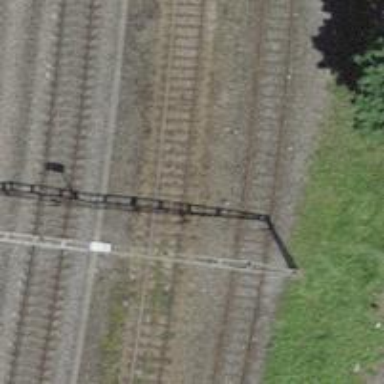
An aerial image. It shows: Single-track spur railway line.